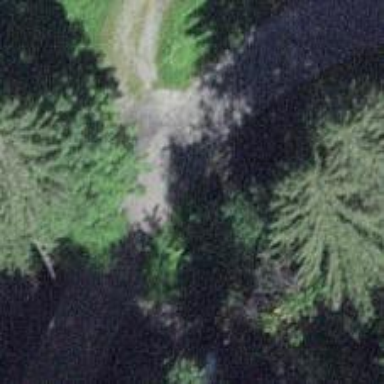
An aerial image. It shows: Asphalt track on bridge with grade1 tracktype.